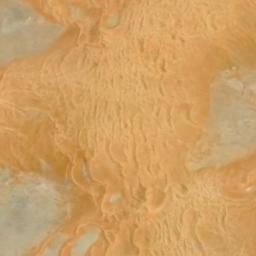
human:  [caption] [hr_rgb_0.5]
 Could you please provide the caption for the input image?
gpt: The desert has yellow sand and gray soil and some dunes of different sizes are also in the desert .

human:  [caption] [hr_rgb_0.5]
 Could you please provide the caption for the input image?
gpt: The yellow desert is next to the bare land .

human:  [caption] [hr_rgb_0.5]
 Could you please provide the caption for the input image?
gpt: There are some ravines in this desert .

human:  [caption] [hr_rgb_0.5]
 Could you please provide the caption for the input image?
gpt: The dark yellow desert covers the brown bare land .

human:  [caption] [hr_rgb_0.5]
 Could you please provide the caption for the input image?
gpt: A yellow sandy desert with some bare land .